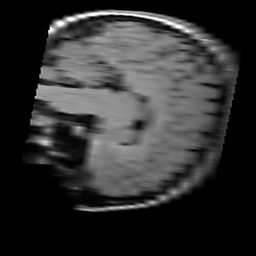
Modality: T1w
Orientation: sagittal
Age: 23
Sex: female
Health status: healthy
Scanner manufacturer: siemens
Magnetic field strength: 3 T
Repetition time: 4.1 s
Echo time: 0.0085 s